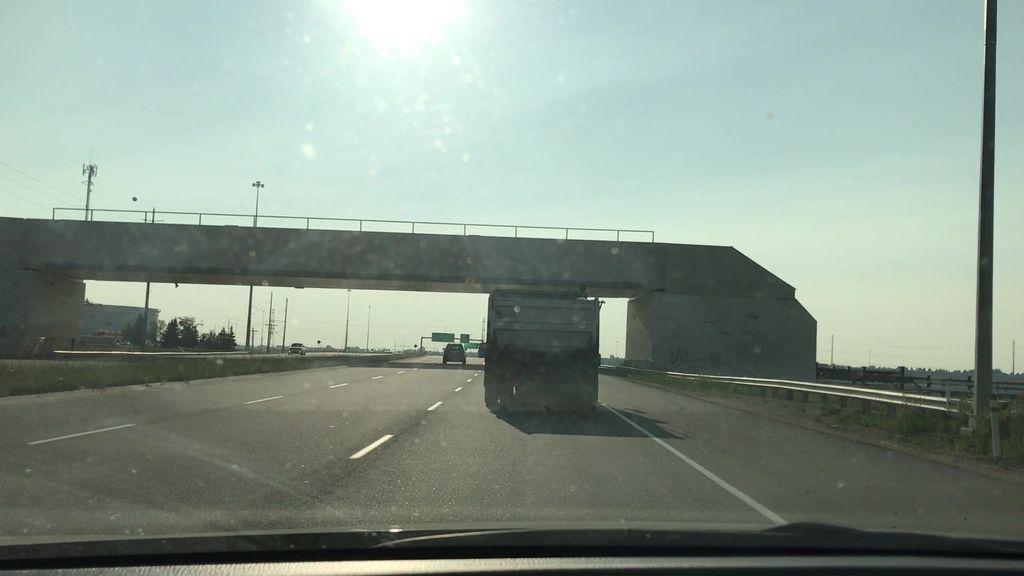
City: edmonton